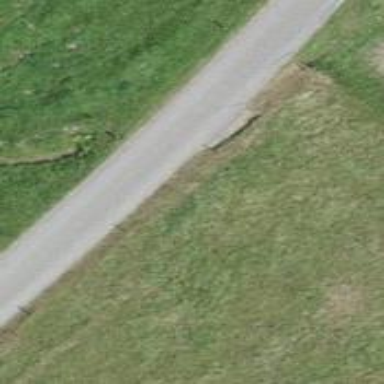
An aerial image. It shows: Unclassified road.